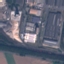
Land use / land cover: Industrial